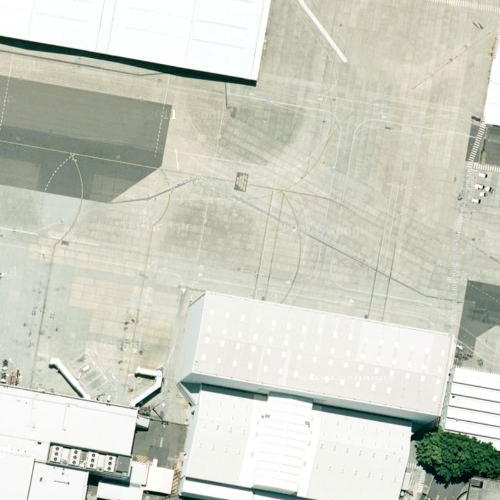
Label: sydney